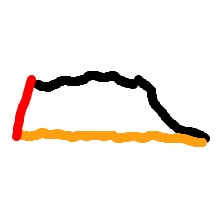
Shape: trapezoid